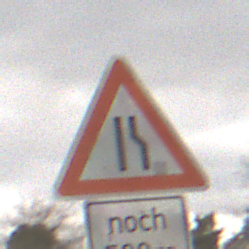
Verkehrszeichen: EinseitigVerengteFahrbahnRechts
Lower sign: LaengeEinerStrecke3
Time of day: Midday
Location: Outdoor (Nature)
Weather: Overcast
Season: NotSpecified
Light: Natural